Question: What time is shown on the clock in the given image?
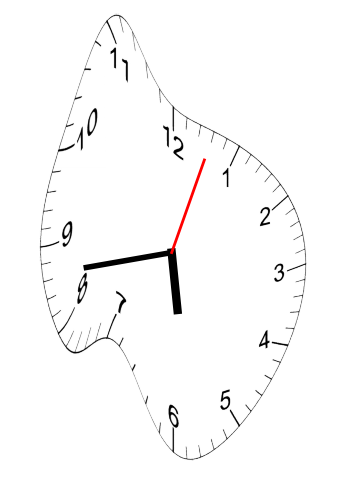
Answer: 05:43:03